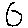
Label: circle